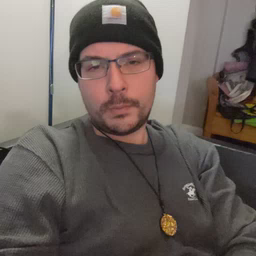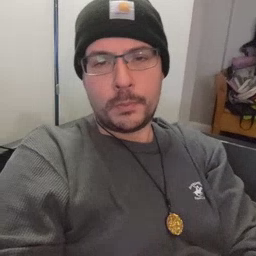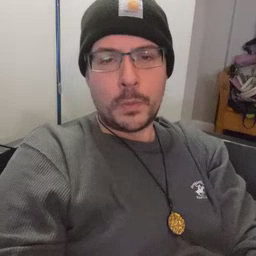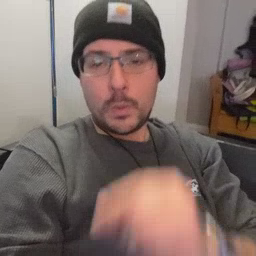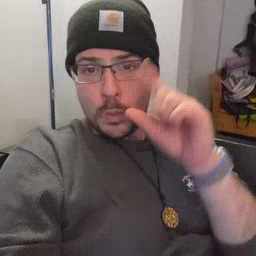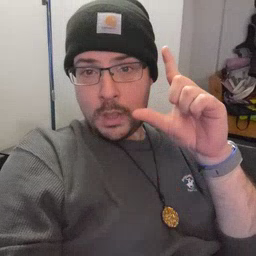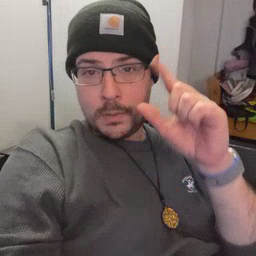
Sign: wake